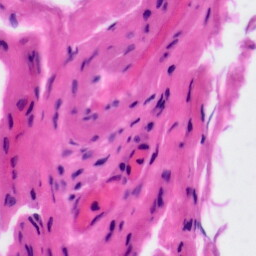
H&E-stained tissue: Tonsil